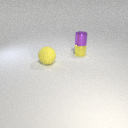
small yellow metal cylinder to the right of large yellow rubber sphere